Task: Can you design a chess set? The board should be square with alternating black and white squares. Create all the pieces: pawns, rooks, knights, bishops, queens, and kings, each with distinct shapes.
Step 2702:
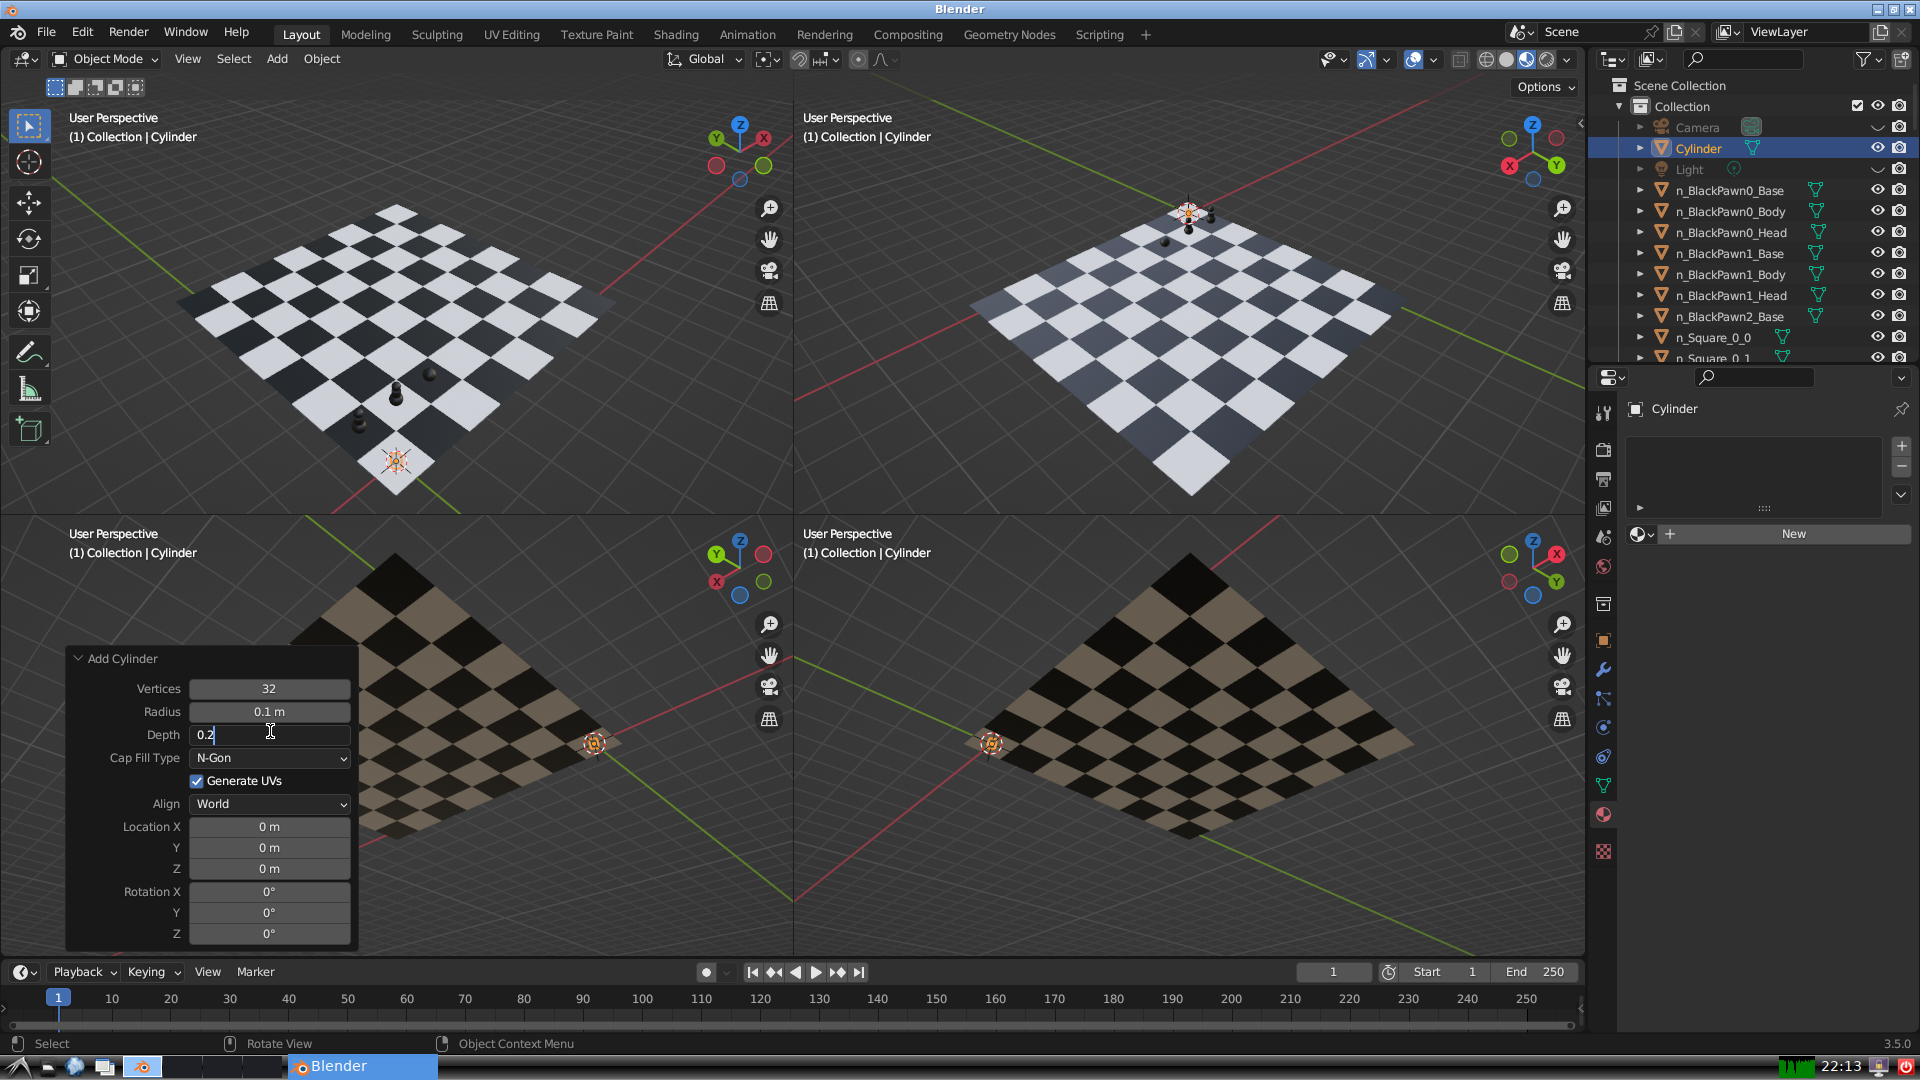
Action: {"key_press": ['Return']}